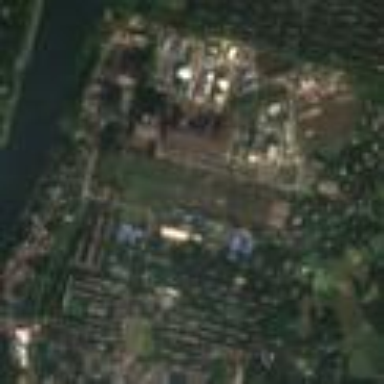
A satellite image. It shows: Power plant.